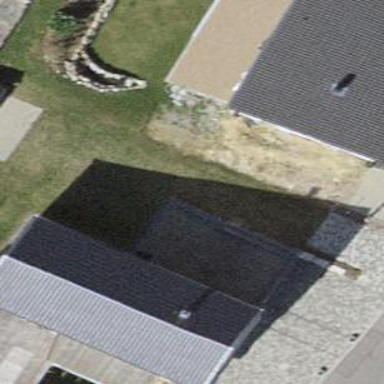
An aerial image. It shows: Simple house.